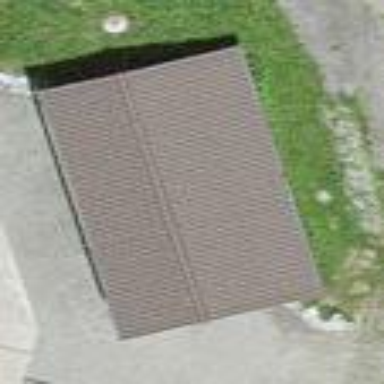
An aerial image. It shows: View of roof of building.